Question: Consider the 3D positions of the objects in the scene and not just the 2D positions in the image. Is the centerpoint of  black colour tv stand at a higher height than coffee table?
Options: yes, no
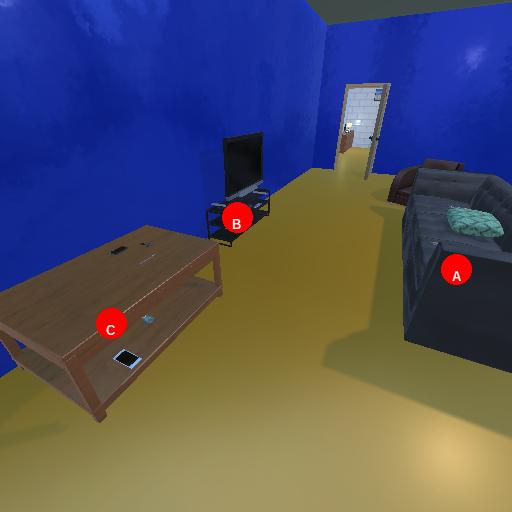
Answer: yes